Interaction volume radius: 5 \u00c5
Interaction volume height: 25 \u00c5
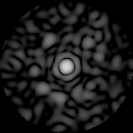
Disorder parameter: 0.8162